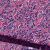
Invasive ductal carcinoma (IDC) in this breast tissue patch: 1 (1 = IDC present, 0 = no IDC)